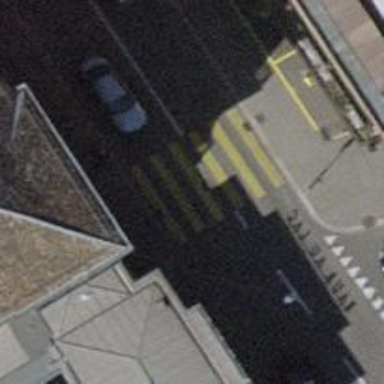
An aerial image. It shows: Kerb serving as barrier.